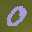
Label: 0